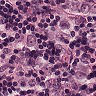
Metastatic tissue present: yes